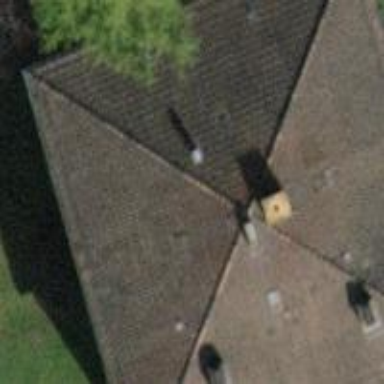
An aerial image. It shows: Building with pyramidal roof shape.